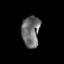
Tissue: skin
Cell type: Epithelial cells
Senescence score: 0.2117
Nuclear area (px): 555
Mean DAPI intensity: 108.35